Field crop: maize
Growth stage: 2
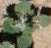
Species: chenopodium